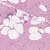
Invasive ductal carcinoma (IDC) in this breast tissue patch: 0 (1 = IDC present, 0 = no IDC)